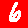
Digit: 6